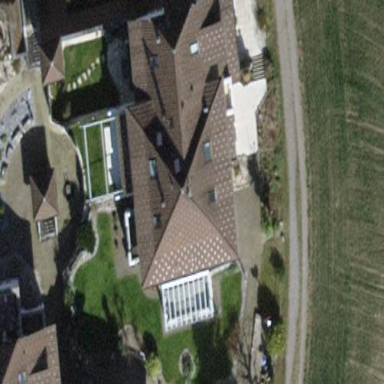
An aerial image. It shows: Simple and straightforward house.